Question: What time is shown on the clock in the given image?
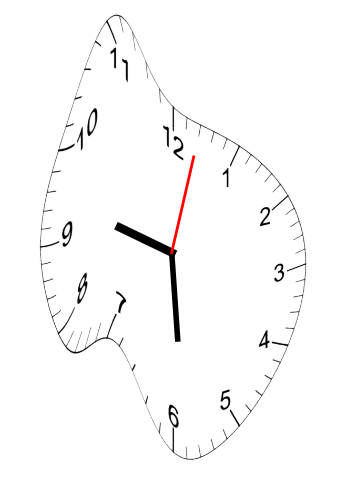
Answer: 09:29:02